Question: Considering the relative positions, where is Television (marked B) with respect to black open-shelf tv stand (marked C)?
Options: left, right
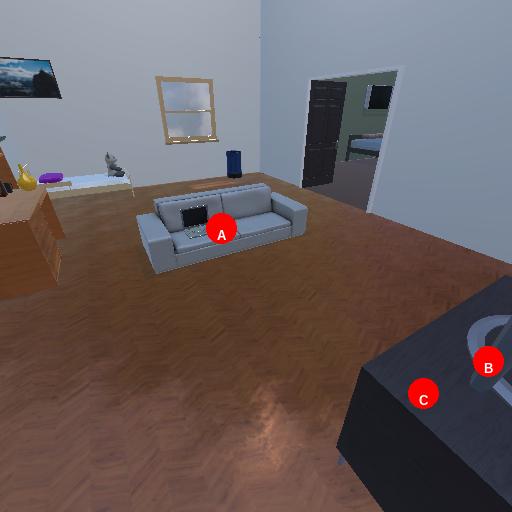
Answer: left